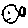
Label: fish